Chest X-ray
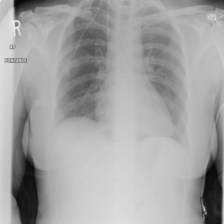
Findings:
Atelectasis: negative
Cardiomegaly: negative
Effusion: negative
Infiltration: negative
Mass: negative
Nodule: negative
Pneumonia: negative
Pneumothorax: negative
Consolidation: negative
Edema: negative
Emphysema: negative
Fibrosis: negative
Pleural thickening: negative
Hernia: negative